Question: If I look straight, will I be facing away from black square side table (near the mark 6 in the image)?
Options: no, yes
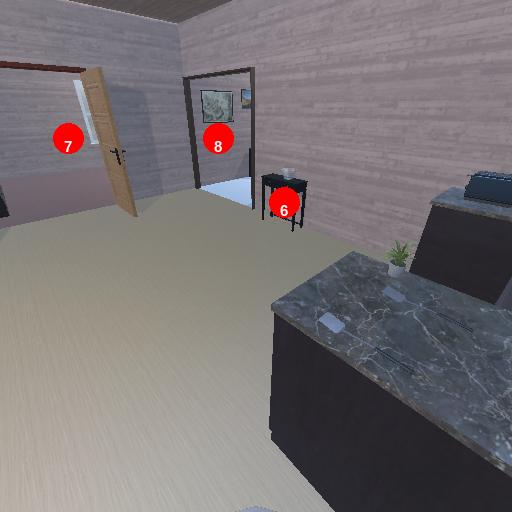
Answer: no